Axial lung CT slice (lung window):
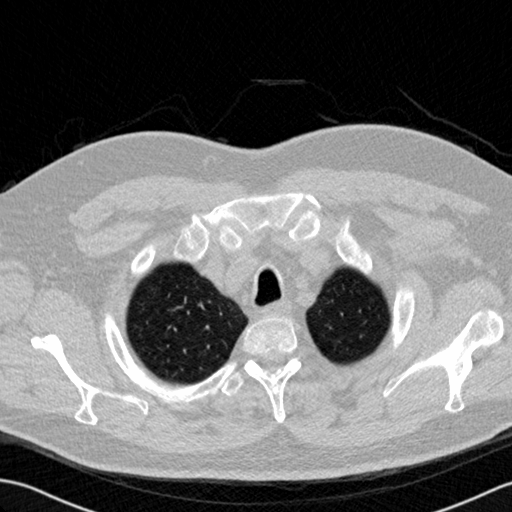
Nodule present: no